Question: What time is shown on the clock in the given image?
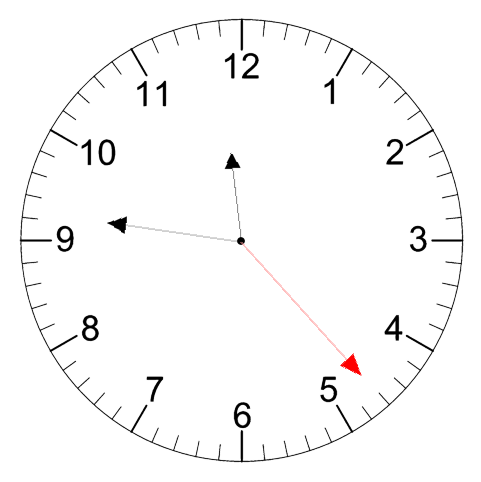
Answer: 11:46:23